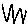
Label: zigzag